Question: Let's say I've got this dataframe with 2 levels. LC and HC.
Now i want to get 2 plots like below on top of eachother.
'''
data <- data.frame(
welltype=c("LC","LC","LC","LC","LC","HC","HC","HC","HC","HC"),
value=c(1,2,1,2,1,5,4,5,4,5))
'''
The code to get following plot =
'''
x <- rnorm(1000)
y <- hist(x)
plot(y$breaks,
c(y$counts,0),
type="s",col="blue")
'''
(with thanks to Joris Meys)
So, how do I even start on this. Since I'm used to java I was thinking of a for loop, but I've been told not to do it this way.

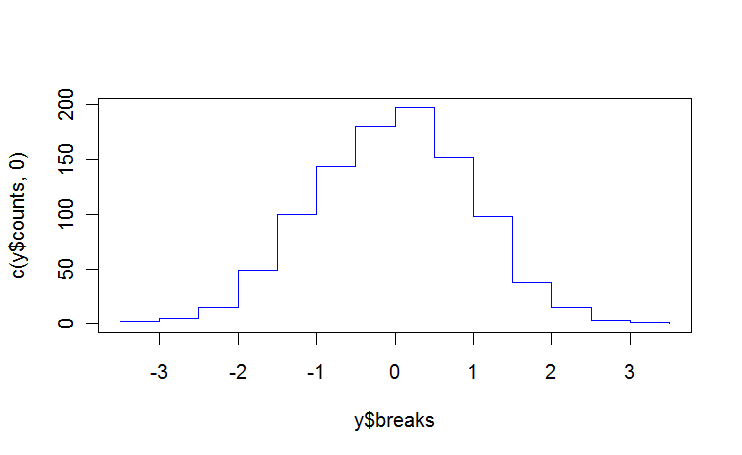
Answer: You can use the same code except with points instead of plot for adding additional lines to the plot.
Making up some data
'''
set.seed(5)
d <- data.frame(x=c(rnorm(1000)+3, rnorm(1000)),
g=rep(1:2, each=1000) )
'''
And doing it in a fairly straightforward way:
'''
x1 <- d$x[d$g==1]
x2 <- d$x[d$g==2]
y1 <- hist(x1, plot=FALSE)
y2 <- hist(x2, plot=FALSE)
plot(y1$breaks, c(y1$counts,0), type="s",col="blue",
xlim=range(c(y1$breaks, y2$breaks)), ylim=range(c(0,y1$counts, y2$counts)))
points(y2$breaks, c(y2$counts,0), type="s", col="red")
'''
Or in a more R-ish way:
'''
col <- c("blue", "red")
ds <- split(d$x, d$g)
hs <- lapply(ds, hist, plot=FALSE)
plot(0,0,type="n",
ylim=range(c(0,unlist(lapply(hs, function(x) x$counts)))),
xlim=range(unlist(lapply(hs, function(x) x$breaks))) )
for(i in seq_along(hs)) {
points(hs[[i]]$breaks, c(hs[[i]]$counts,0), type="s", col=col[i])
}
'''
EDIT: Inspired by Joris's answer, I'll note that lattice can also easily do overlapping density plots.
'''
library(lattice)
densityplot(~x, group=g, data=d)
'''